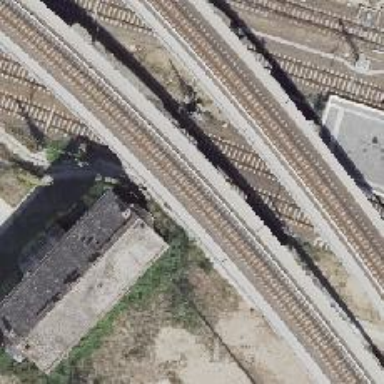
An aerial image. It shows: Bridge for the electrified light rail with bottom electrification.